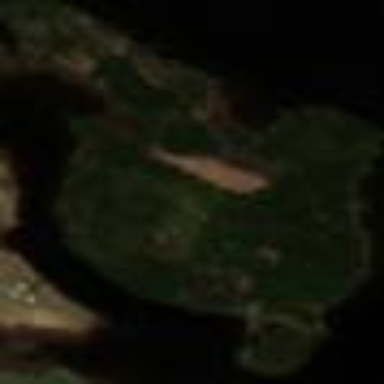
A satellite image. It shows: Island.